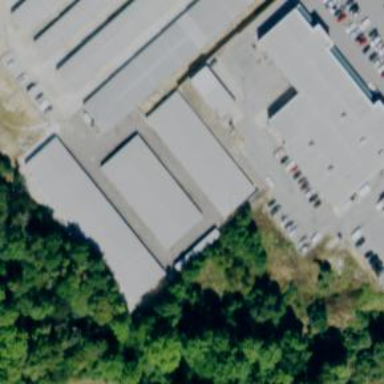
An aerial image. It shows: Storage rental shop.